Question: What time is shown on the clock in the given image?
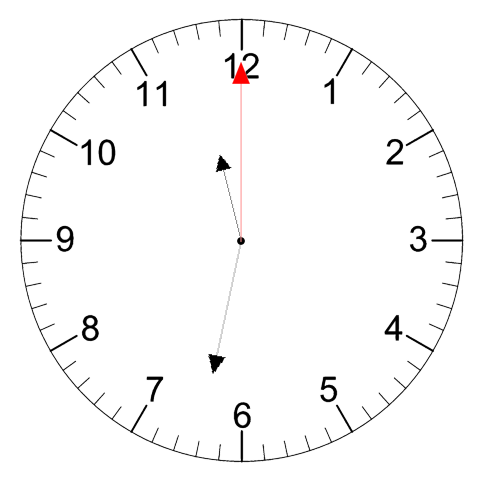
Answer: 11:32:00